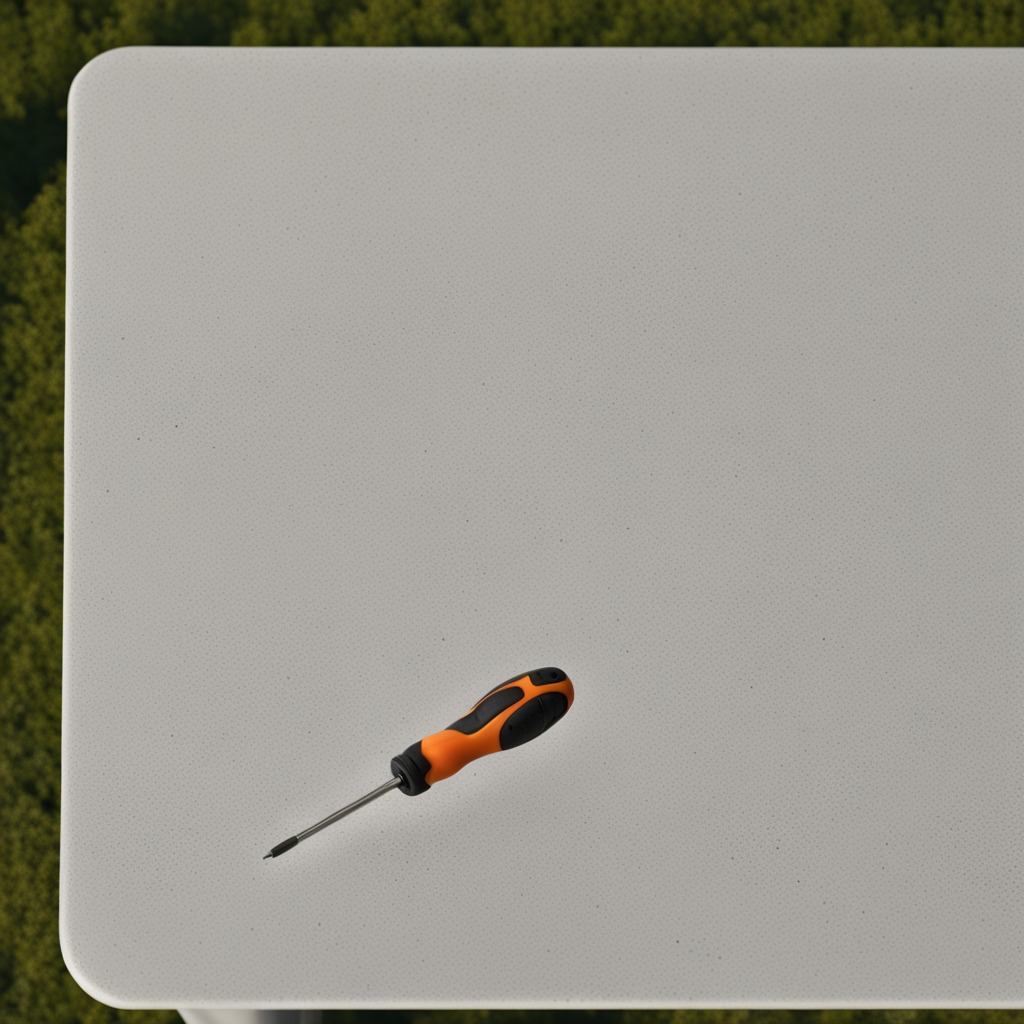
A screwdriver is lying on a clean utility table in a temporary outdoor tool station.